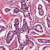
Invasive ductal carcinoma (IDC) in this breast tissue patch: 1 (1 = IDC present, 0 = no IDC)